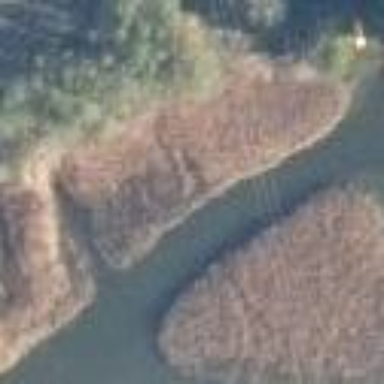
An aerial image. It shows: Wetland area dominated by reedbeds.